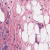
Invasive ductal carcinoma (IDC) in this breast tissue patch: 1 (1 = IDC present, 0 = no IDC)